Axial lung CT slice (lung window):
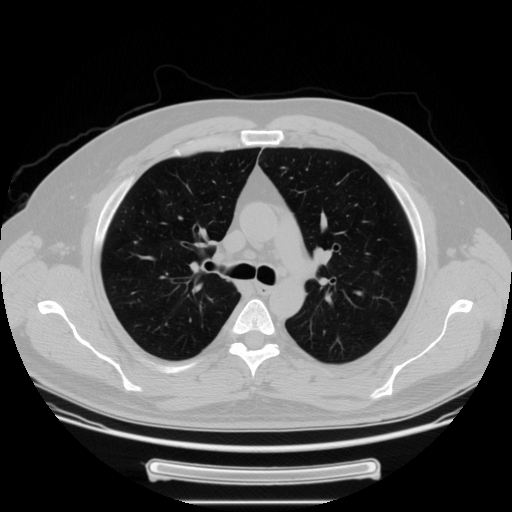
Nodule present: no